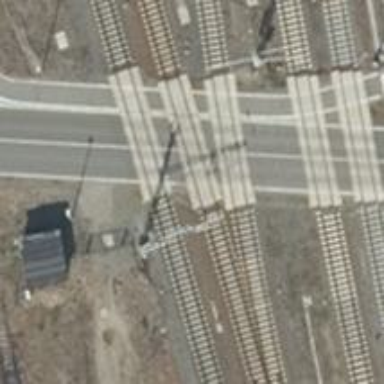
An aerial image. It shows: Level crossing along the railway.